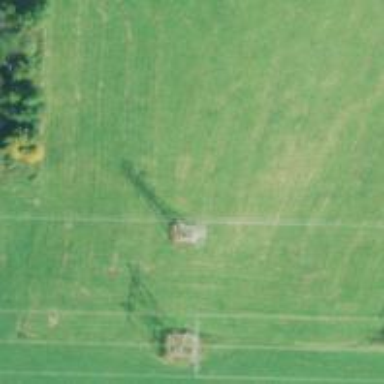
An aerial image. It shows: Lattice structure tower used for power distribution.